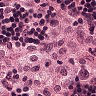
Metastatic tissue present: no